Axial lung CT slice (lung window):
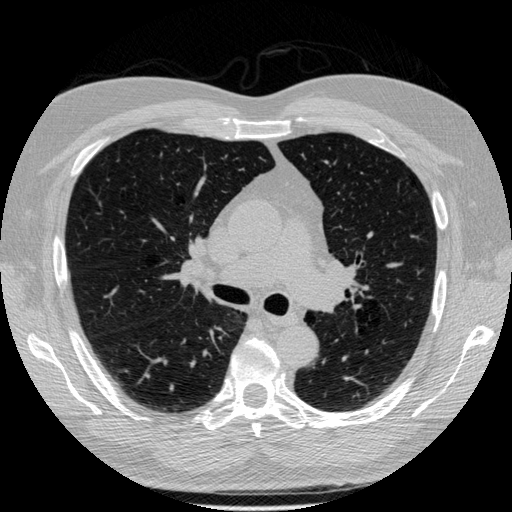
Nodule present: no